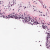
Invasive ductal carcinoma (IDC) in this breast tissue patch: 0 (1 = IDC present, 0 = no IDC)